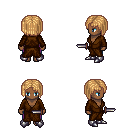
a pixel art fantasy rpg character, female body template, human, dark skin, brown robe, magenta pants, light blonde pageboy hairstyle, metal boots, dagger, four views (front, back, left, right), 2x2 character sprite sheet, small pixel art, hard edges, no anti-aliasing